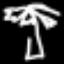
Label: palm tree